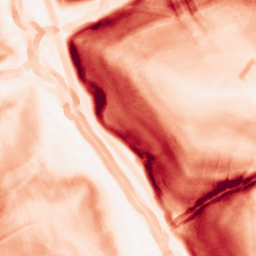
Category: morphological
Decomposition family: morphological_gradient
Decomposition parameters: size: 5
shape: diamond
Upsampling method: fft_zeropad
Upsampling parameters: scale: 2
Upsampling scale: 2